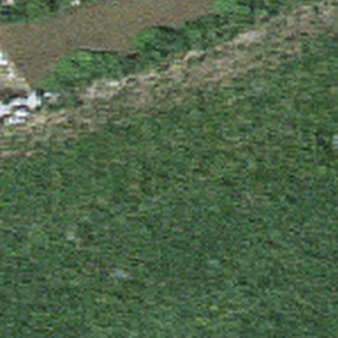
Label: other